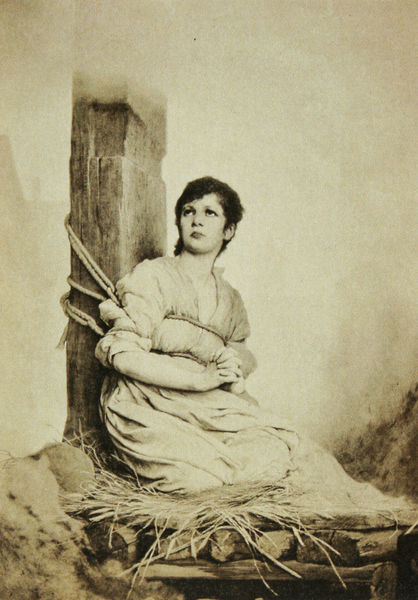
Titel: Die Jungfrau von Orleans auf dem Scheiterhaufen
Künstler: Gabriel von Max
Standort: München
Institution: Städtische Galerie im Lenbachhaus
Schlagwörter: himmel, mädchen, sitzen, braun, frau, holz, kleid, stroh, säule, blick, dach, arme, augen, stein, tod, hände, stamm, rauch, haare, strick, kind, fesseln, heu, sepia, angst, steg, gefaltet, balken, foto, fotografie, schwarze, pfahl, seil, beten, gebet, geschnürt, film, nest, betend, hexe, fessel, johanna von orleans, märtyrerin, gefesselt, hexenverbrennung, todd, scheiterhaufen, vintage, hexenprozess, schwarzweissfoto, print, leinenkleid, blick nach oben, jeanne d'arc, sticke, gefesselte person, hexenverfolgung, jeann d'arc, blick gen himmel